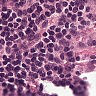
Metastatic tissue present: no